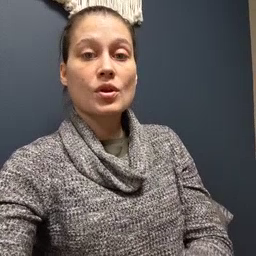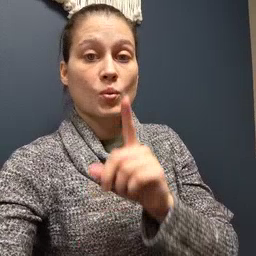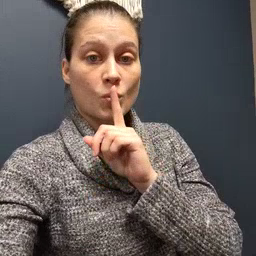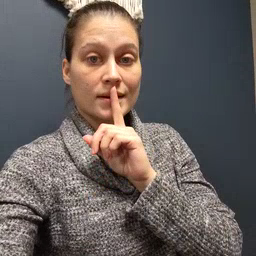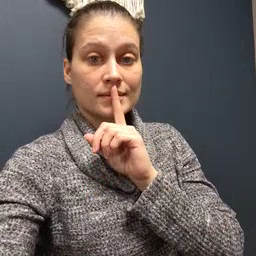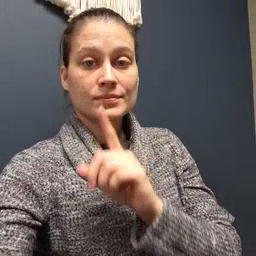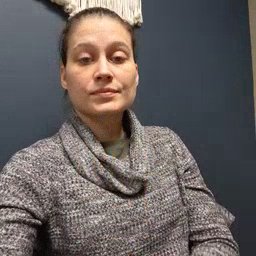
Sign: quiet